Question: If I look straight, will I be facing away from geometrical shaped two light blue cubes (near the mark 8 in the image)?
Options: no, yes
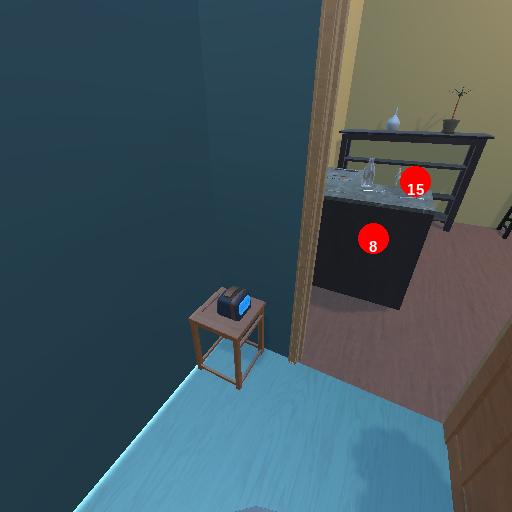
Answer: no